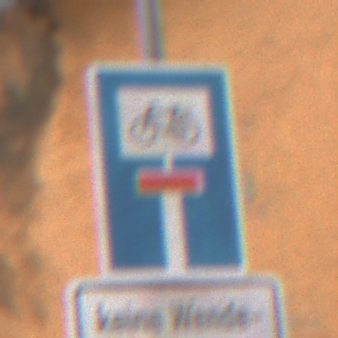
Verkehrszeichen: SackgasseRadverkehrDurchlaessig
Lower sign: HinweisGeaenderteVorfahrtVerkehrsfuehrungVerkehrsregelung3
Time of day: Midday
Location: Outdoor (Urban)
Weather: Overcast
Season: NotSpecified
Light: Natural